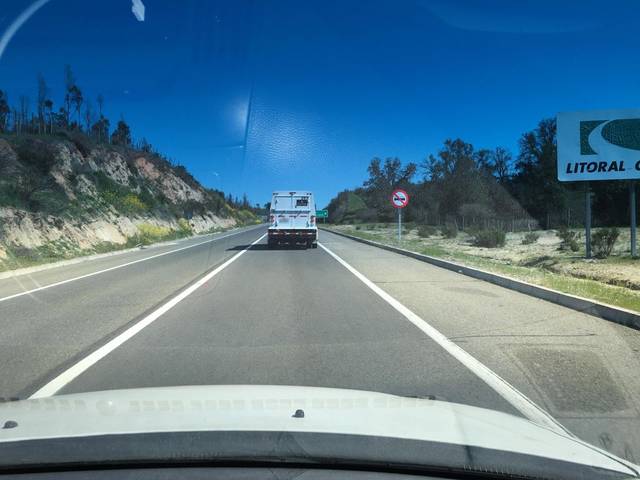
Region: Chile
Coordinates: -33.402, -71.5